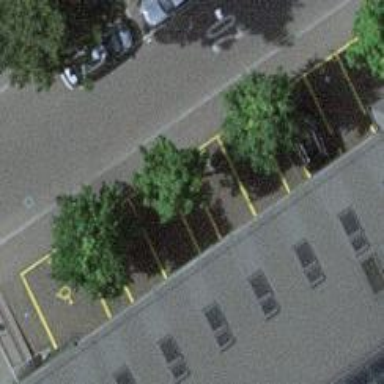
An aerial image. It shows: Avenue lined with deciduous broadleaved trees.